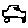
Label: car